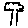
Label: tree